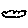
Label: cloud